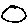
Label: circle